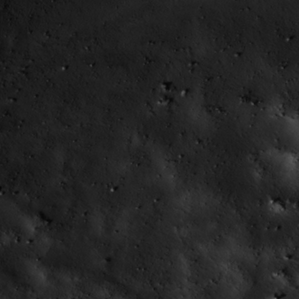
Label: non_frost